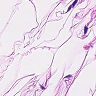
Metastatic tissue present: no